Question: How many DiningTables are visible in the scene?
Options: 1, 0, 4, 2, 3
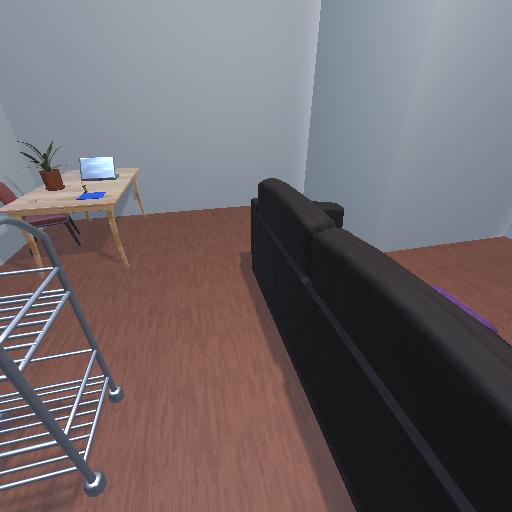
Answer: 1